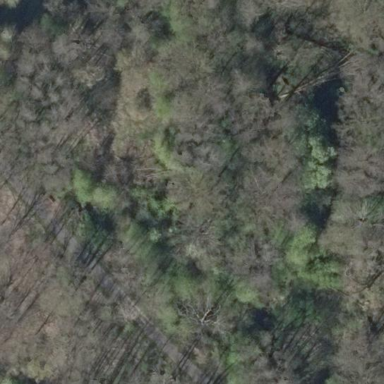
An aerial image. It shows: Deciduous broadleaved woodland.